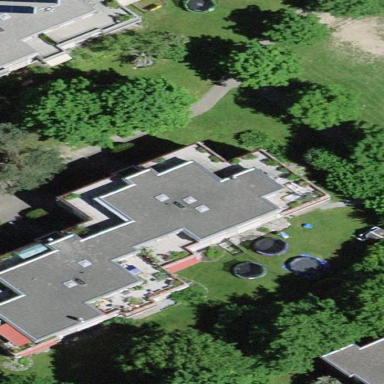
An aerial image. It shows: Flat-roofed residential building.